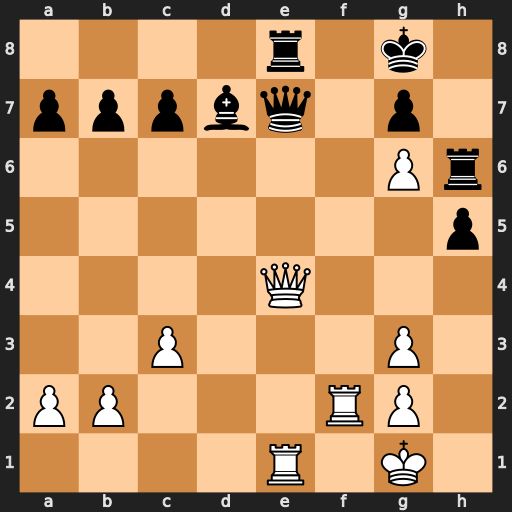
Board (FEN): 4r1k1/pppbq1p1/6Pr/7p/4Q3/2P3P1/PP3RP1/4R1K1
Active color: w
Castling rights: -
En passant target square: -
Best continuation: Qxe7 Rxe7 Rxe7